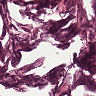
Metastatic tissue present: no